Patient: sex M, age 66
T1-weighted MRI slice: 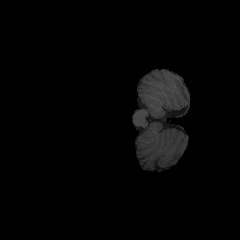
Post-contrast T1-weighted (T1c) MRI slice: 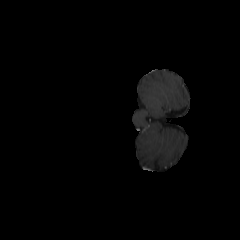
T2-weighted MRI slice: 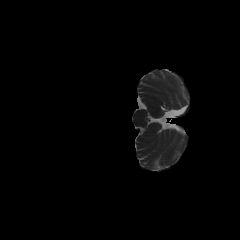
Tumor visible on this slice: no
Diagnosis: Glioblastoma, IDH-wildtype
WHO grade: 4